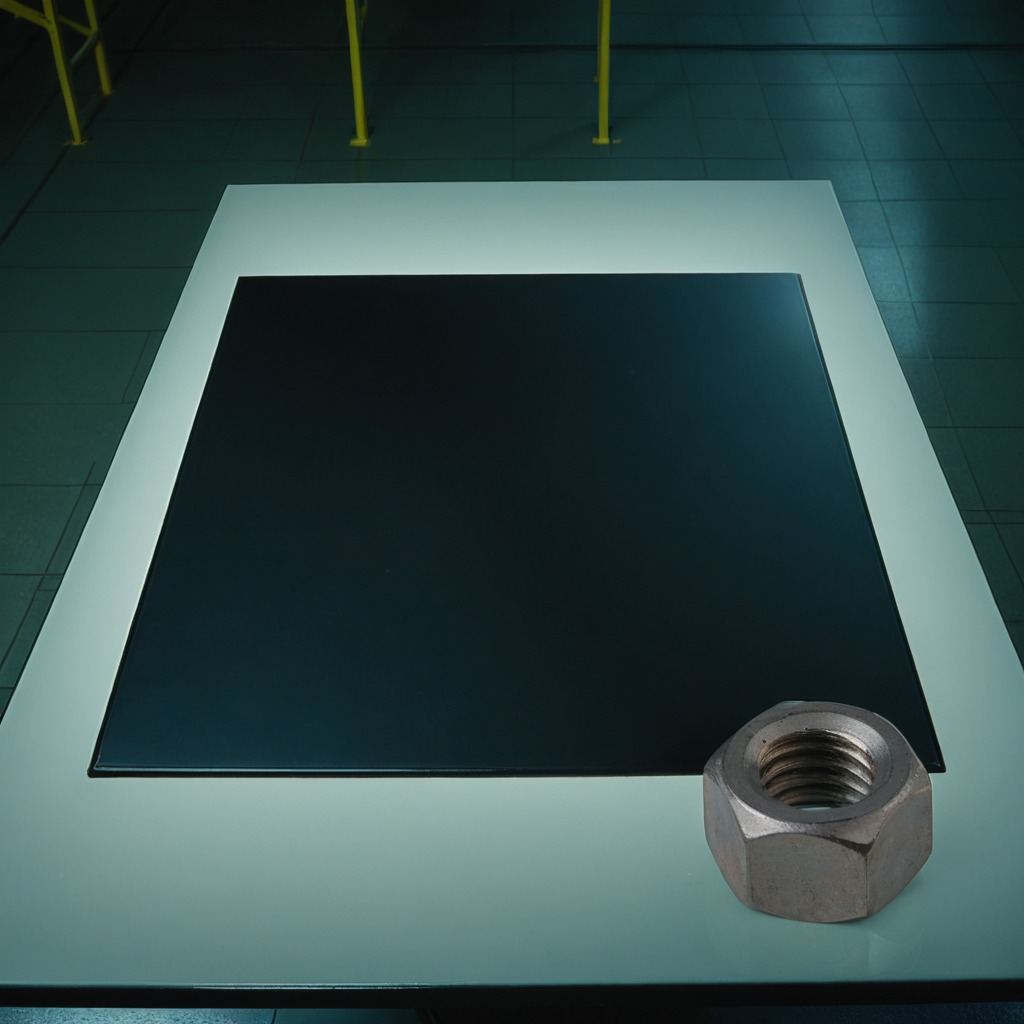
A metal nut lies on a clean empty table in a railway signal maintenance room lit by harsh overhead fluorescents photorealistic surface textures crisp shadows high dynamic range